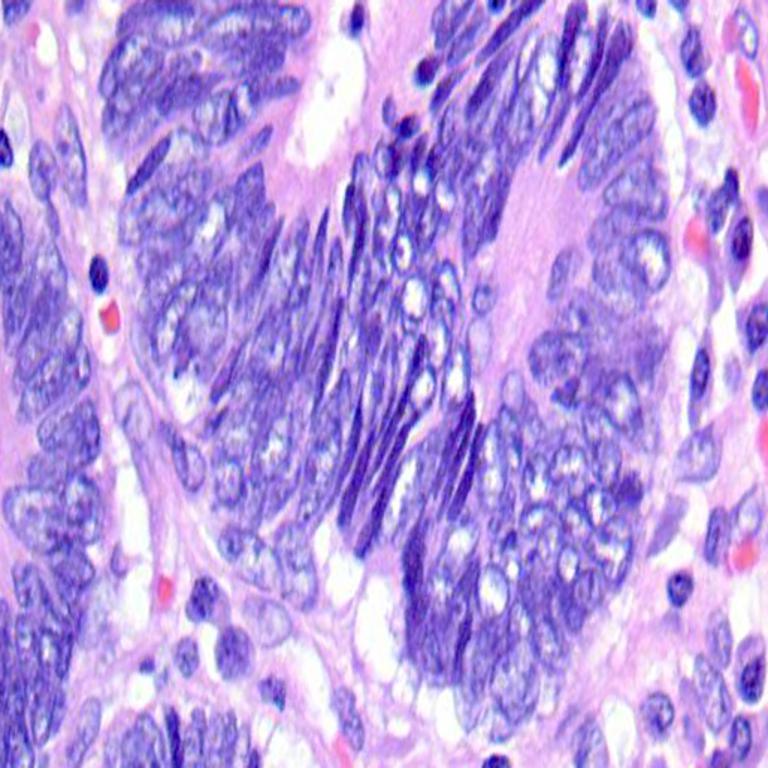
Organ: colon
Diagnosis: adenocarcinomas